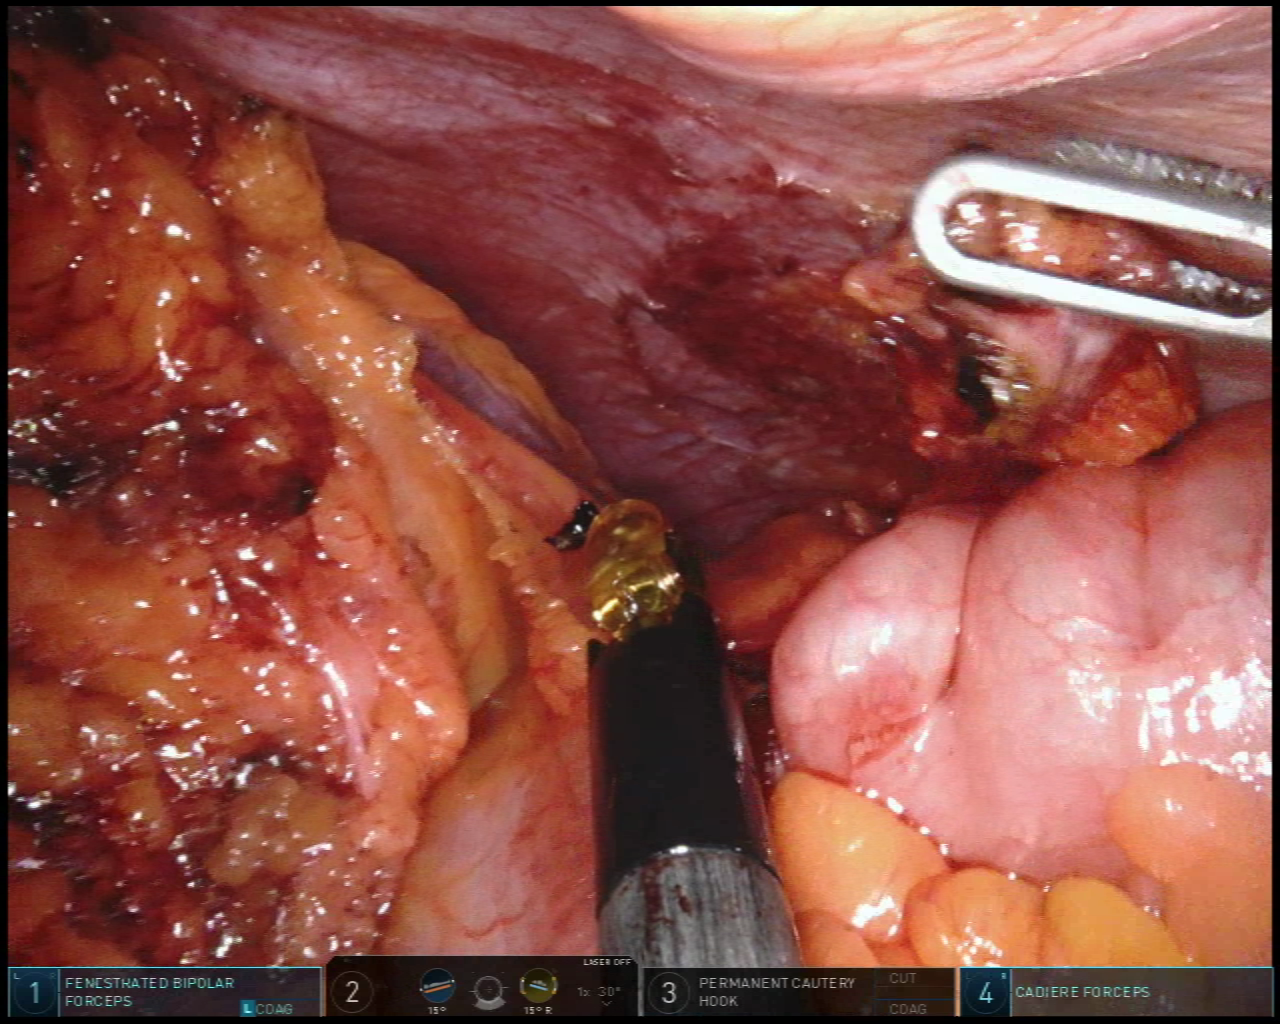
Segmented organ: spleen
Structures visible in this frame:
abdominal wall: yes
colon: yes
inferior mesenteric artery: no
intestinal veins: no
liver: no
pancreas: no
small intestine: no
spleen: yes
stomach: no
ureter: no
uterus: no
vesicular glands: no